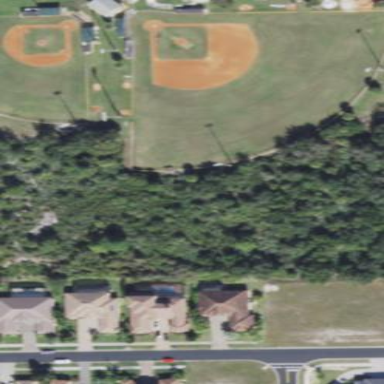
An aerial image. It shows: Baseball pitch for leisure land activities.